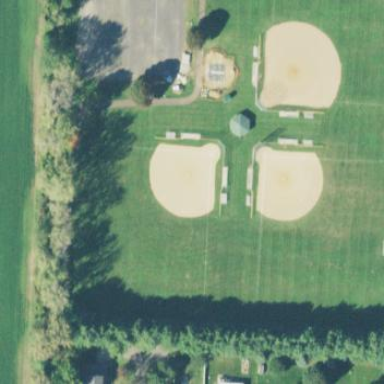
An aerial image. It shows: Baseball pitch for leisure land.